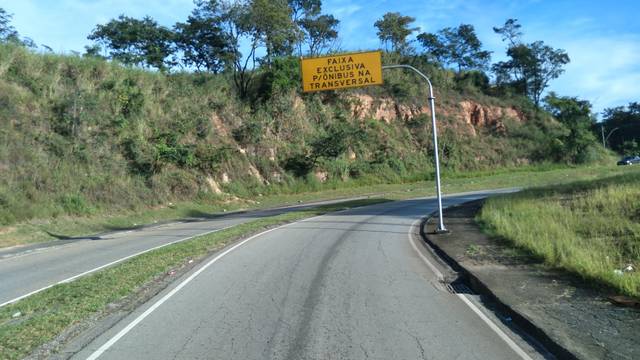
Region: Brazil
Coordinates: -19.887, -43.97